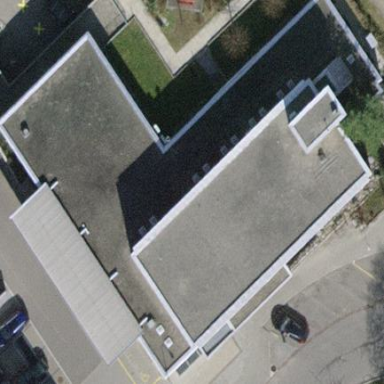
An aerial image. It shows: Office building.